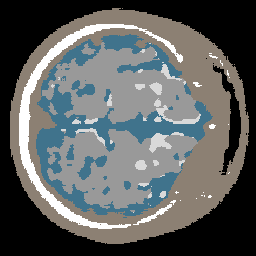
Label: no_lesion